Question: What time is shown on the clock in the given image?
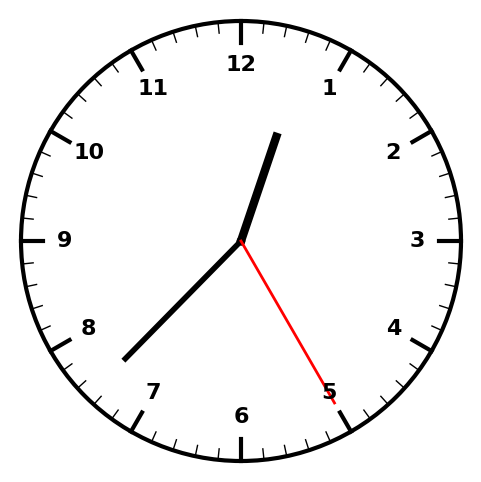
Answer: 12:37:25